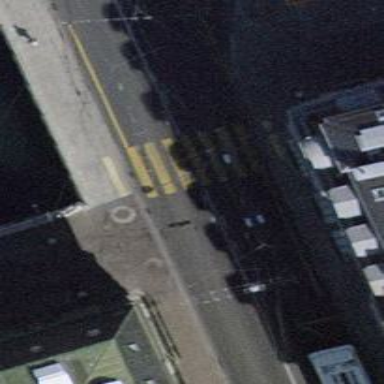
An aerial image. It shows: Residential road with asphalt surface and sidewalks on both sides. Trolley wires are visible above the road.